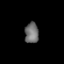
Tissue: prostate
Cell type: Endothelial cells
Senescence score: 0.3553
Nuclear area (px): 280
Mean DAPI intensity: 111.118